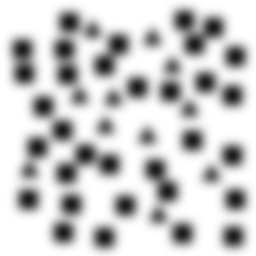
Squares: 33
Triangles: 11
Stars: 0
Total shapes: 44